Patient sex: F
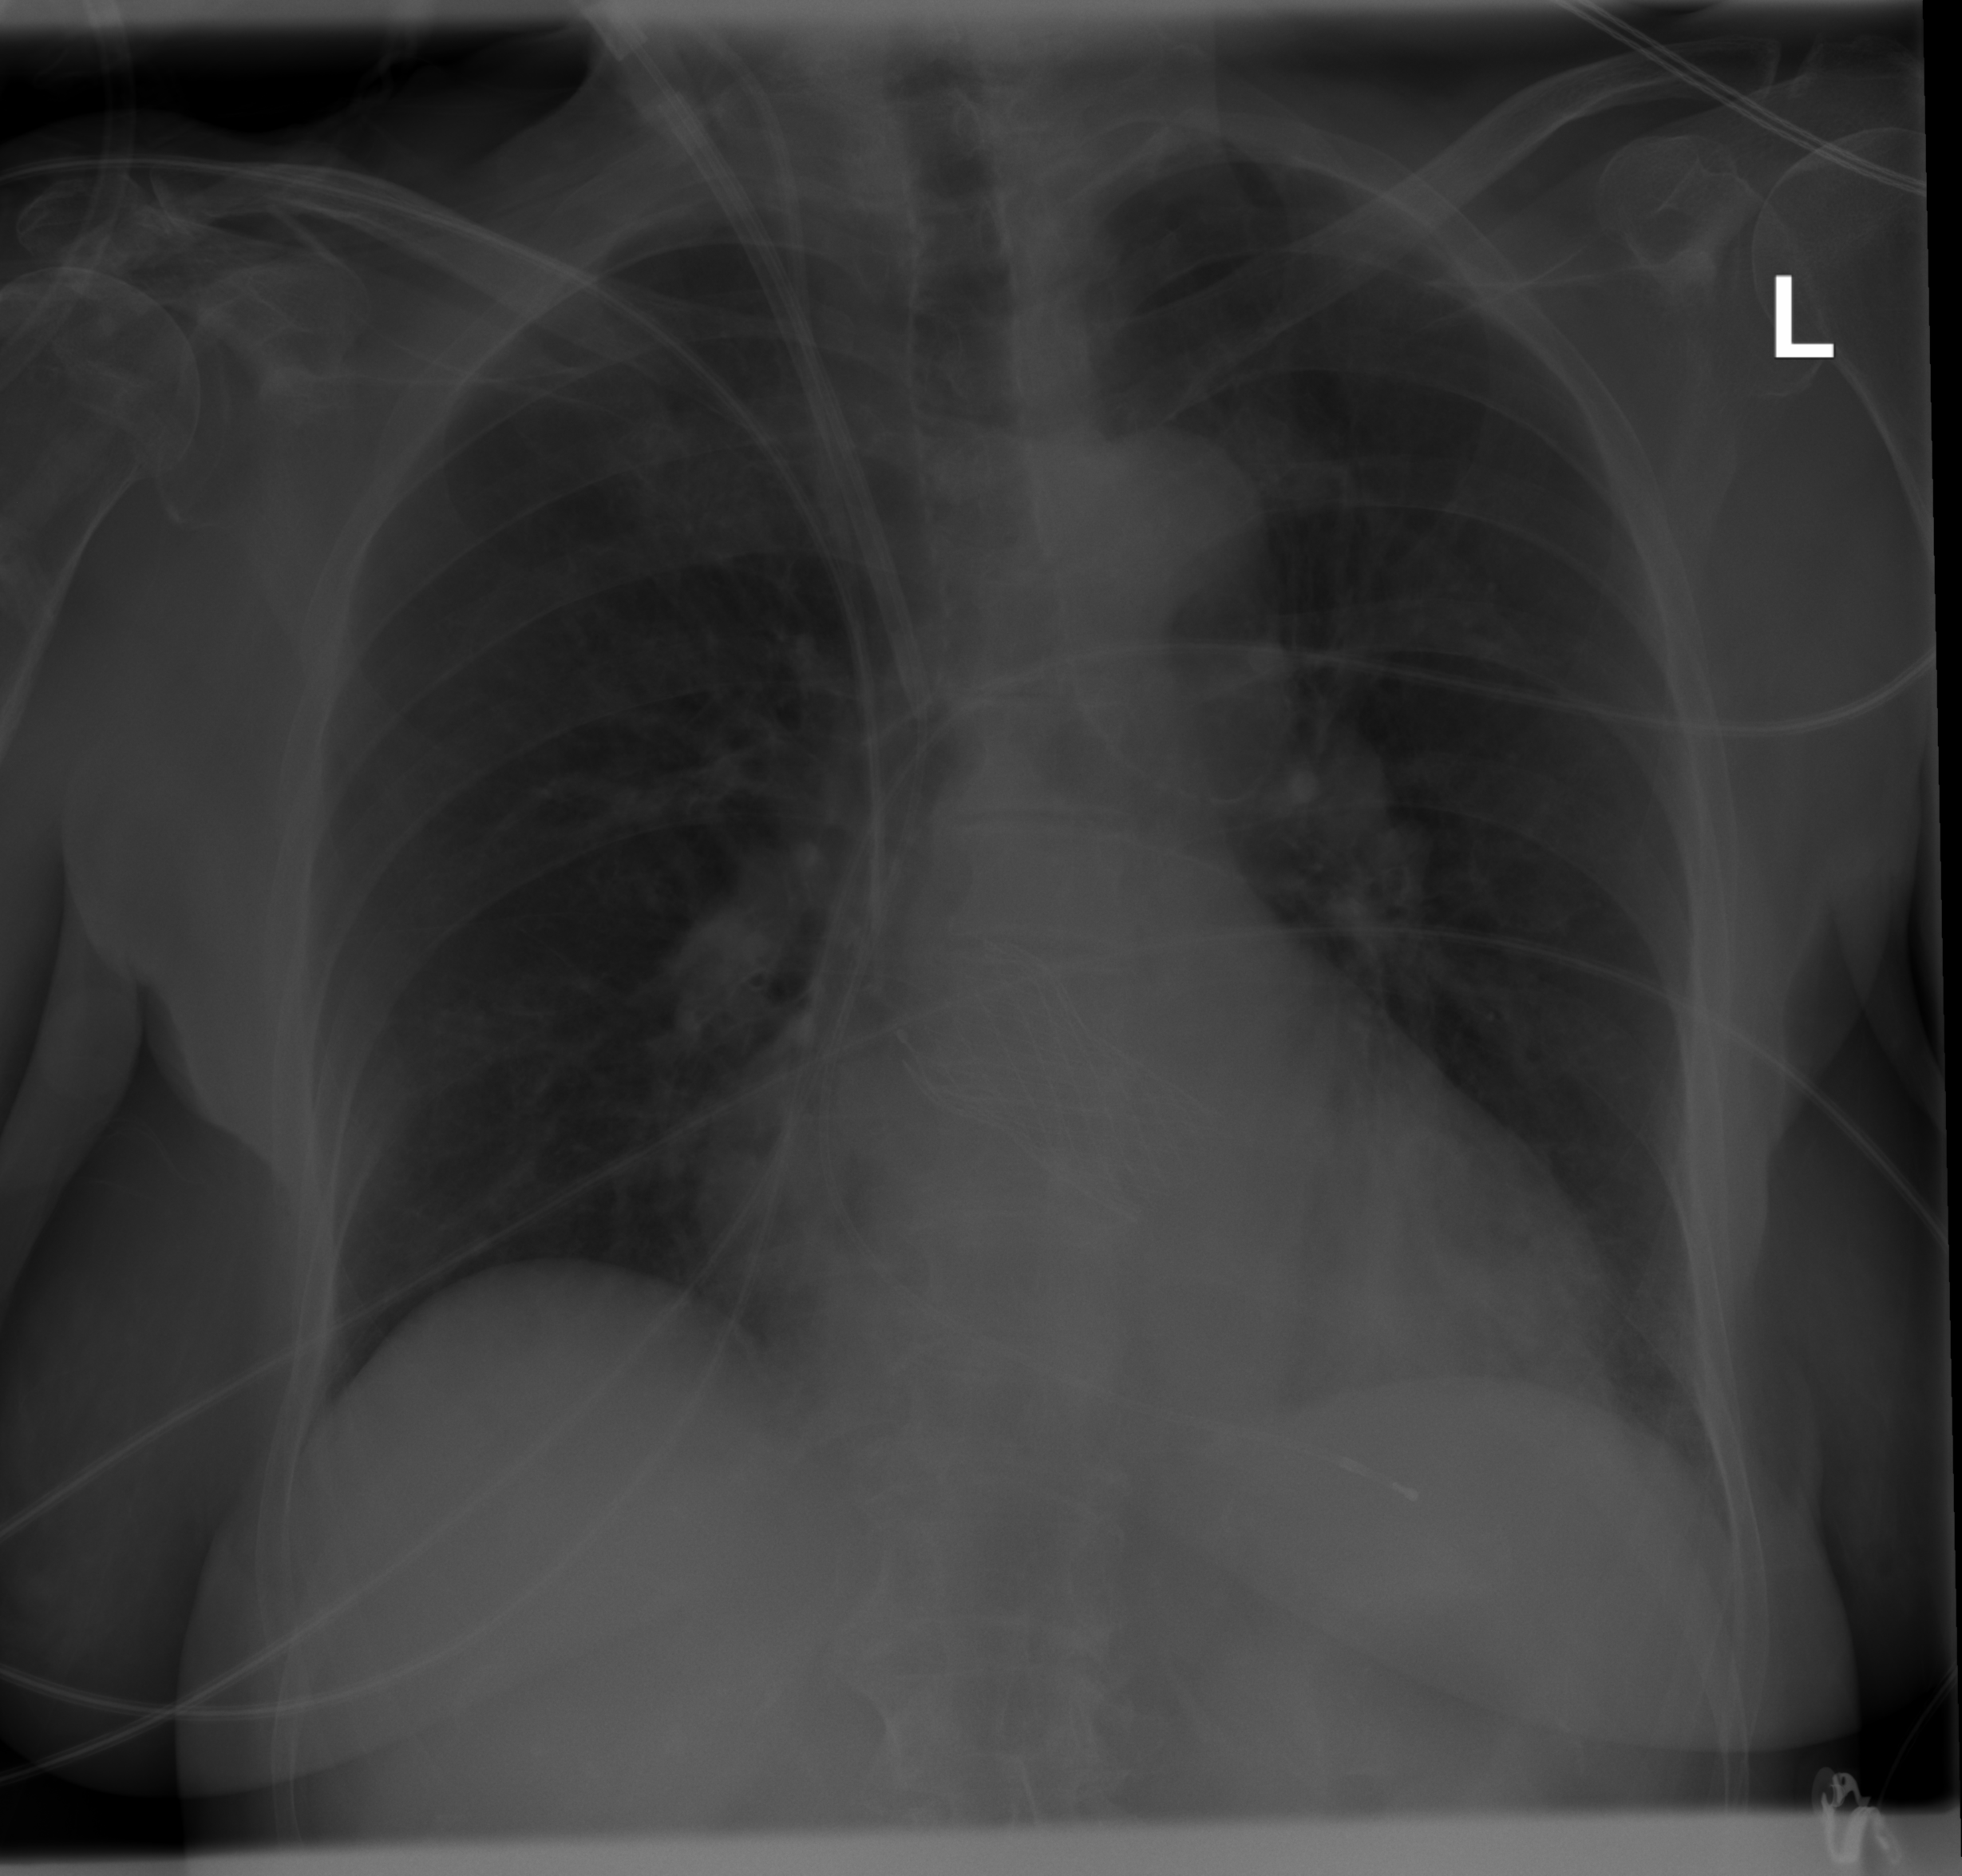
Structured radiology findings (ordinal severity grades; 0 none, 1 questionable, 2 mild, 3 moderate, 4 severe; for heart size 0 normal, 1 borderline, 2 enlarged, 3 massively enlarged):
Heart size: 1
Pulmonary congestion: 0
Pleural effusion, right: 0
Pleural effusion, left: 0
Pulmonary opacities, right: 0
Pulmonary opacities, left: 1
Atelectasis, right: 0
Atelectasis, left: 0